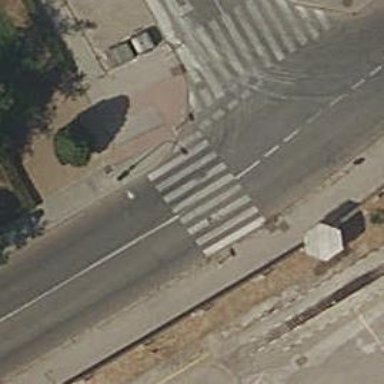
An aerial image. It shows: Uncontrolled zebra crossing on the road.